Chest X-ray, PA view. Patient: 40 years old, sex M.
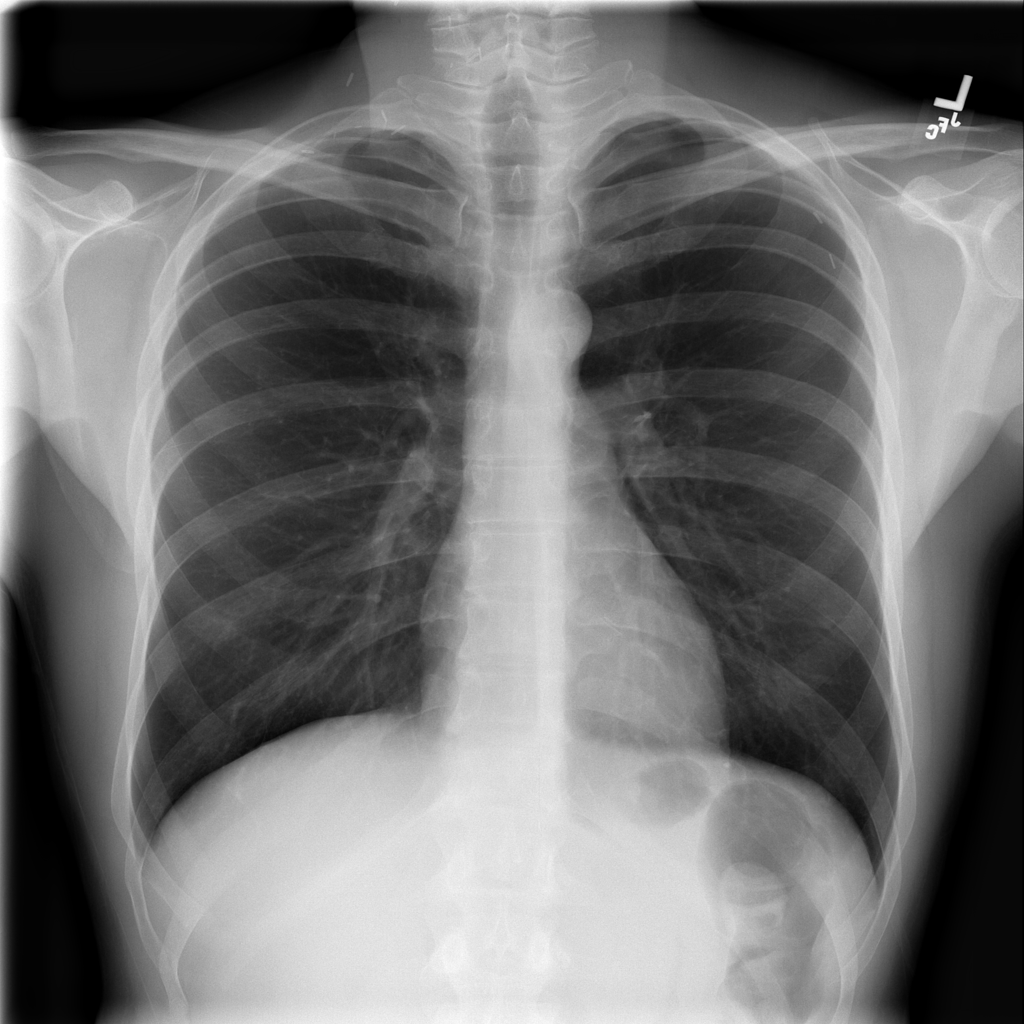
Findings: No Finding